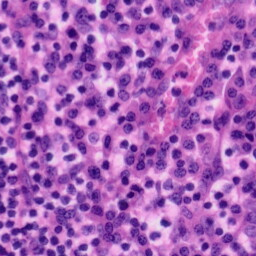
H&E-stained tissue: Tonsil